Question: In my project, I have a few View Controllers and I use 'UINavigationController'.
When I make a seque from 'UIViewController' to 'UITableViewController' I have "back" button added automatically, but when I make seque from 'UITableViewController' to 'UIContentViewController' tapped a cell, I don't have a "back" button in 'UIContentViewController'.
Plan of my app is here

The segue in 'UITableViewController' looks like that:
'''
override func tableView(tableView: UITableView, didSelectRowAtIndexPath indexPath: NSIndexPath) {
let CV = self.storyboard?.instantiateViewControllerWithIdentifier("ContentViewController") as! ContentViewController
let tnumber = tableView.indexPathForSelectedRow?.item
CV.titleContent = daneOWpisach?[tnumber!]["title"]
CV.webContent = daneOWpisach?[tnumber!]["description"]
CV.category = category
self.presentViewController(CV, animated: true, completion: nil)
}
'''
What should I do, if I would like to have a back button in 'UIContentViewController' added automatically?
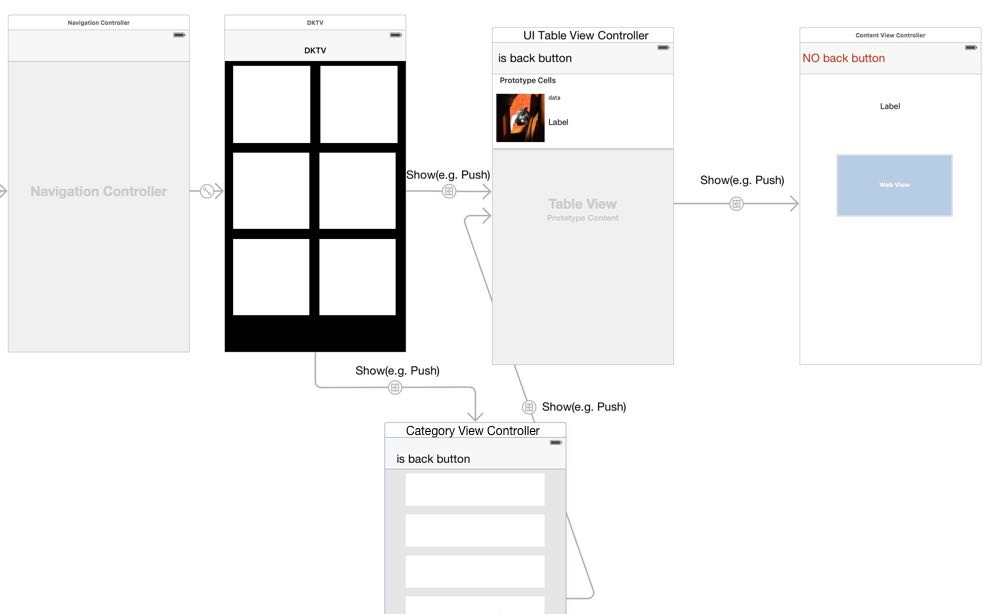
Answer: In your code you are presenting the view controller on cell selection..! Back button will show only if you perform push not on presenting the view.
In the above diagram what I have seen is you already make the segue from UITableViewController to UIContentViewController. select the segue and go to attribute inspector give the identifier for the segue.
On the cell selection perform the segue action with the identifier you specified
'''
override func tableView(tableView: UITableView, didSelectRowAtIndexPath indexPath: NSIndexPath) {
self.performSegueWithIdentifier("Your Segue name", sender: sender)
}
'''
If you want to pass data to destination view controller, do it like below..
'''
override func prepareForSegue(segue: UIStoryboardSegue, sender: AnyObject?) {
// Get the new view controller using segue.destinationViewController.
// Pass the selected object to the new view controller.
if segue.identifier == "Your Segue name" {
let CV = segue.destinationViewController as! ContentViewController
let tnumber = tableView.indexPathForSelectedRow?.item
CV.titleContent = daneOWpisach?[tnumber!]["title"]
CV.webContent = daneOWpisach?[tnumber!]["description"]
CV.category = category
}
}
'''
Hope this helps you